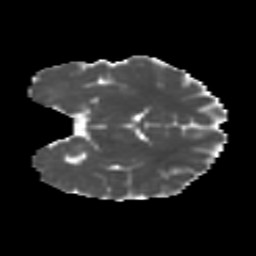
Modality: MD
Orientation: coronal
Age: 16
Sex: male
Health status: ill
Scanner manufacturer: ge
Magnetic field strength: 3 T
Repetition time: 7.031 s
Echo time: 0.0835 s